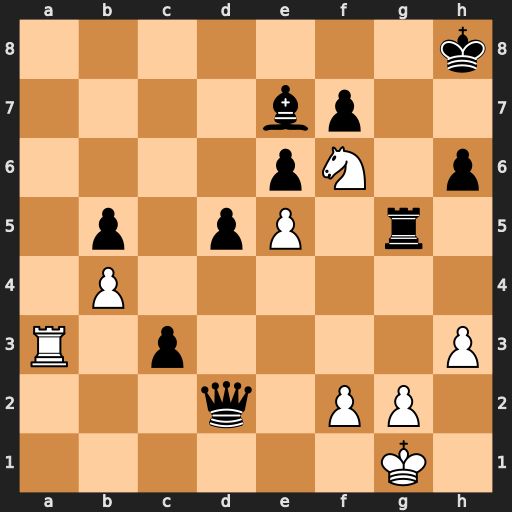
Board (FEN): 7k/4bp2/4pN1p/1p1pP1r1/1P6/R1p4P/3q1PP1/6K1
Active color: w
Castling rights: -
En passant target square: -
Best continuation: Ra8+ Bd8 Rxd8+ Rg8 Rxg8#